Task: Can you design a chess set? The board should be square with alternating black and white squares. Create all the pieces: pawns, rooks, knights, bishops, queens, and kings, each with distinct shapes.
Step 35:
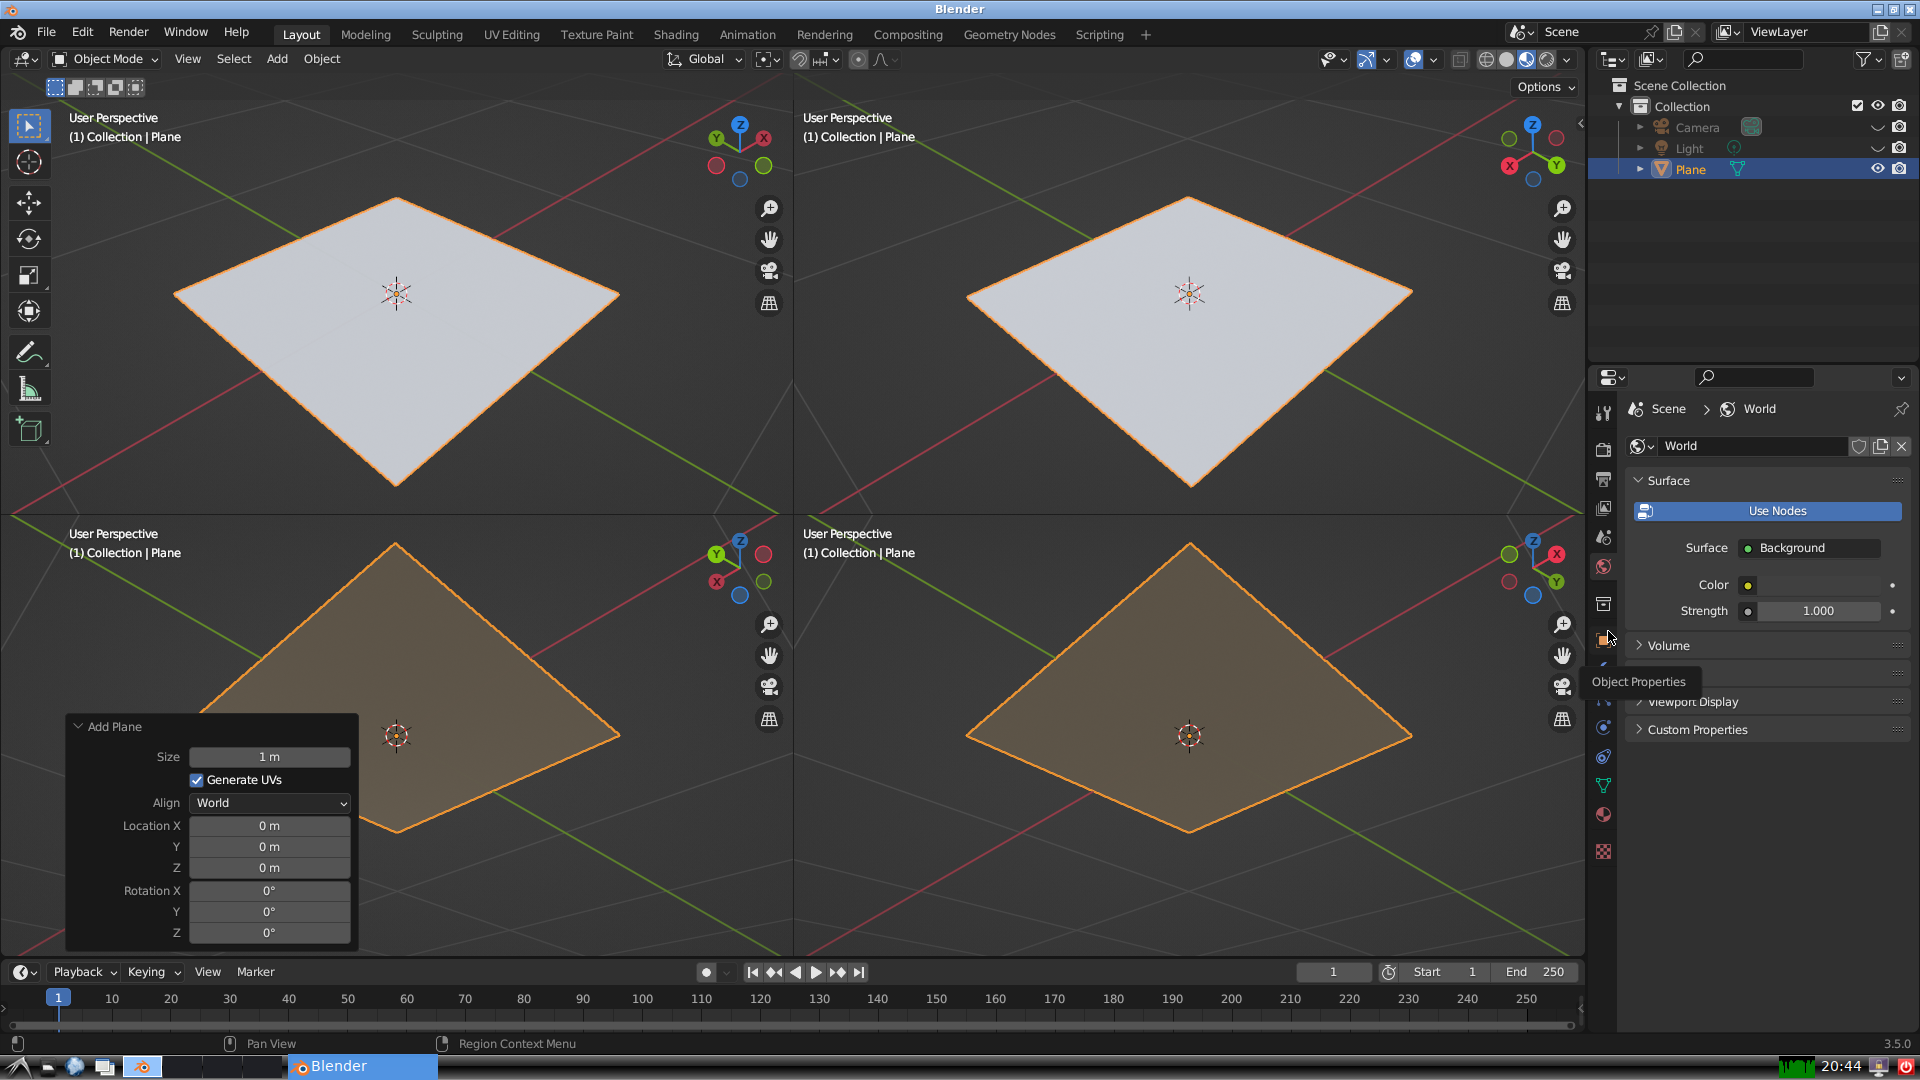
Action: click: no